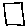
Label: square